Current action and preconditions to check: trajectory_clear

Your task: For each precondition in the list above, predict whether it will hold at this action.

Consider the current scene as observed from the mobile robot's camera, and analyze the predicted future states of all dynamic agents (e.g., people, animals, vehicles, or any moving entities) within the NEXT SECOND.

IMPORTANT: Only answer "very likely" if you are absolutely certain—based on strong, clear evidence—that a dynamic agent will violate the precondition in the predicted future state. Do NOT answer "very likely" for unlikely, ambiguous, or low-probability risks.

Ask yourself for each precondition: Is there a high probability, with clear and convincing evidence, that the predicted future states of any dynamic agent will interfere with the predicted future state of the currently executing action within the NEXT SECOND, causing that precondition to fail?

Assess the risk level based on these predictions. Use "likely" or "very likely" if motions create a clear risk of interference.

Use "neutral" or "improbable" if agents are nearby but their predicted paths are clearly diverging or non-conflicting.

Failure Risk Categories: "very improbable", "improbable", "neutral", "likely", "very likely"

Answer Format: Output ONLY the probability_of_failure value from these categories: "very improbable", "improbable", "neutral", "likely", "very likely"

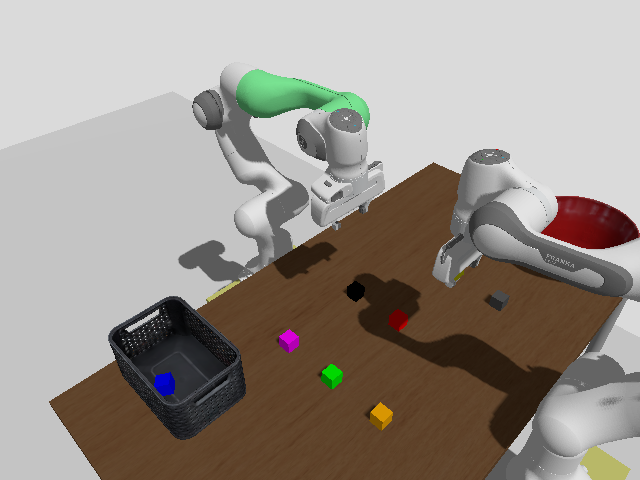

Answer: very improbable